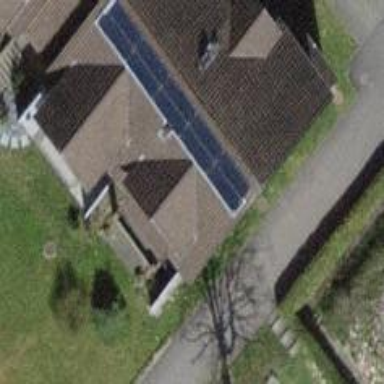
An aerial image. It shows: Solar photovoltaic panel generator.